Question: Blogger has this new fancy theme that I see a lot of people using, but it seems to me to have an obvious CSS bug as the link gadget overlaps the scrollbar. Are you seeing this problem as well?

The gadget div has it's CSS set to right:0px and z-index:3000, which causes it to overlap the scrollbar on Chrome for Windows. I would think that browsers shouldn't allow overlapping of scrollbars in the first place? And if they would allow that, isn't it still a usability bug from Google?
UPDATE: Here is a link with a blog where this happens: <URL>
And here is the same theme, but without that problem: <URL>
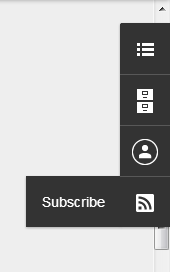
Answer: you have set the 'overflow-y' in the '<div class="viewitem-inner">' remove this its on line no 1648
and try the
'''
html {
height: 100%;
overflow: scroll;
}
'''
also remove the 'position:fixed;' from '<div class="viewitem-panel">' on line no 1589
working